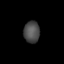
Tissue: lung
Cell type: Endothelial cells
Senescence score: 0.5517
Nuclear area (px): 336
Mean DAPI intensity: 75.366